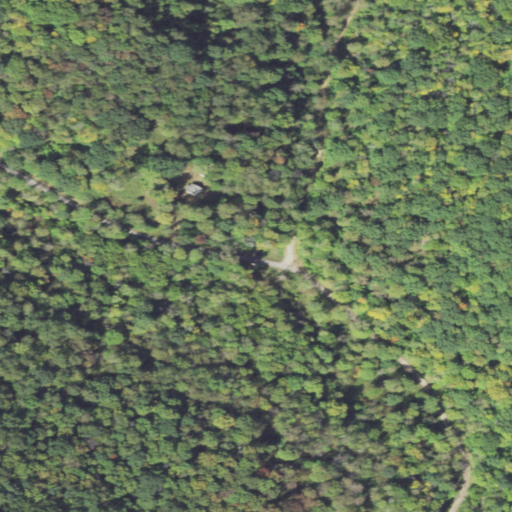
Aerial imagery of valley in Pennsylvania named Shaffer Draft containing deciduous forest and open development